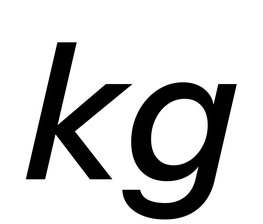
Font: InstrumentSans-Italic_Medium_Italic